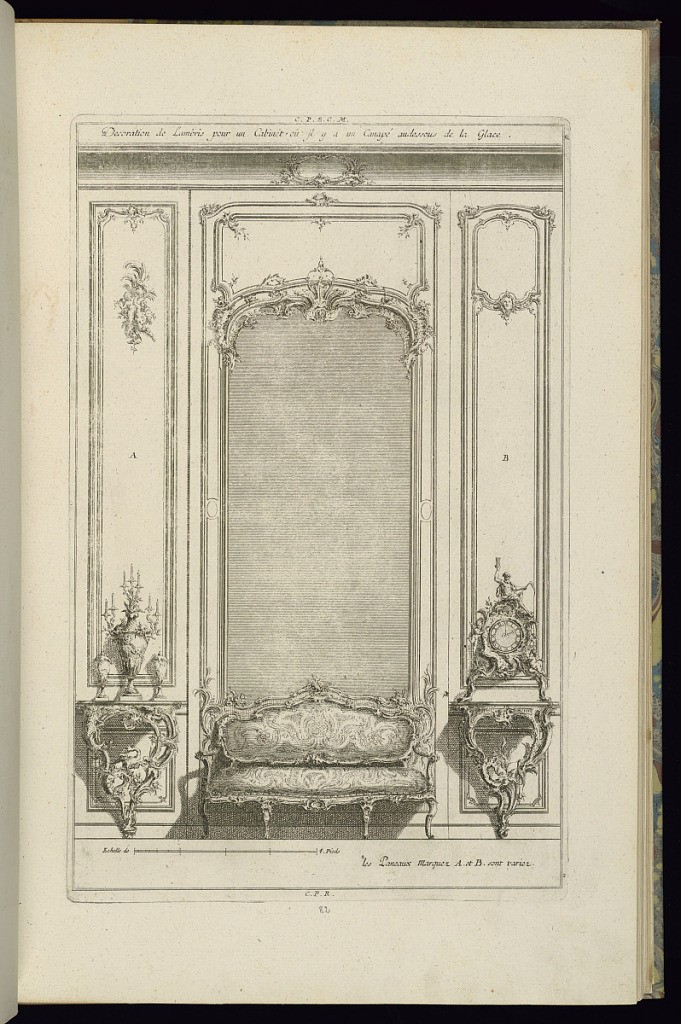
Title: Design for Wainscoting with a Mirror
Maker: François de Cuvilliés the Elder, Belgian, 1695 - 1768
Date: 1745
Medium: Etching and engraving on off-white laid paper
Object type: Print
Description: Design for panelling on either side of a large mirror. The panels feature ornament motifs including putti, mascaron, and scrolls. At the base of the panels, and on either side of a sofa, are console tables with vases, candelabra, and clock.